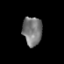
Tissue: prostate
Cell type: T cells
Senescence score: 0.2852
Nuclear area (px): 548
Mean DAPI intensity: 119.67